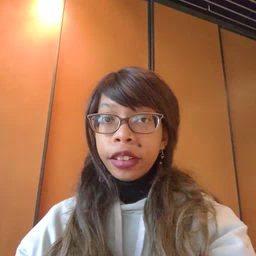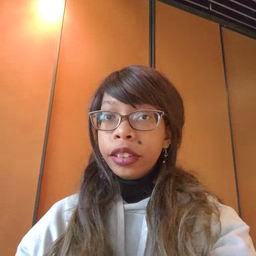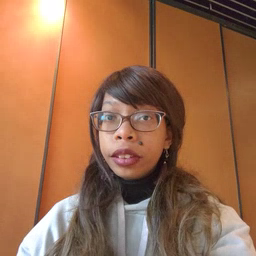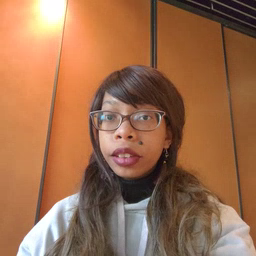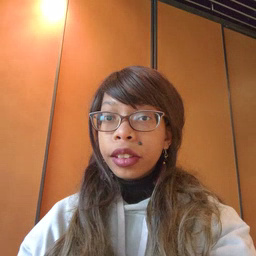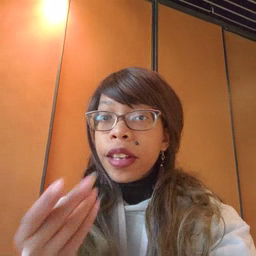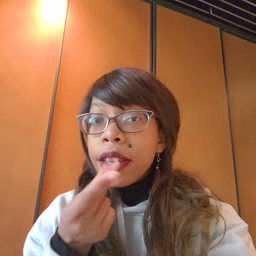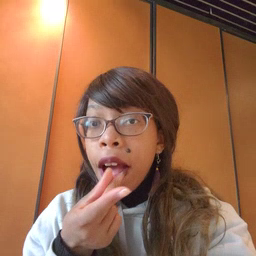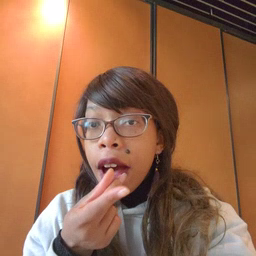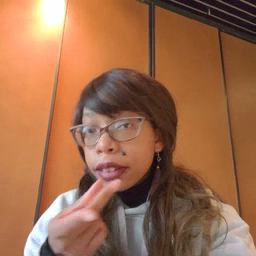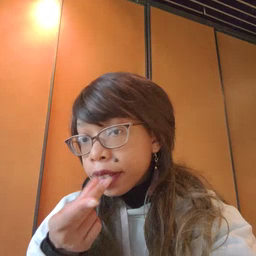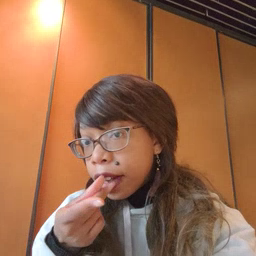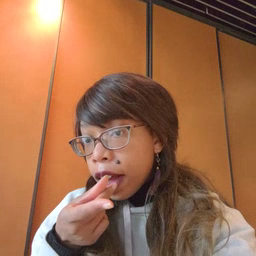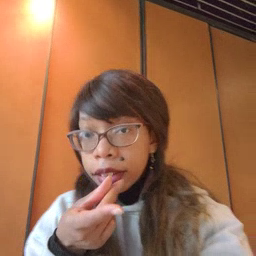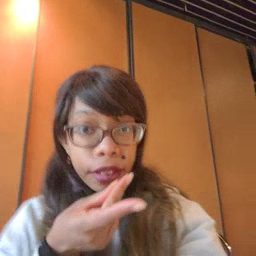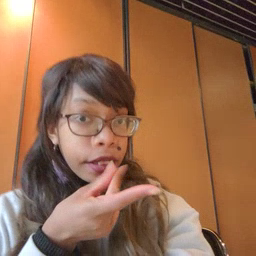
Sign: snack